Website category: auto
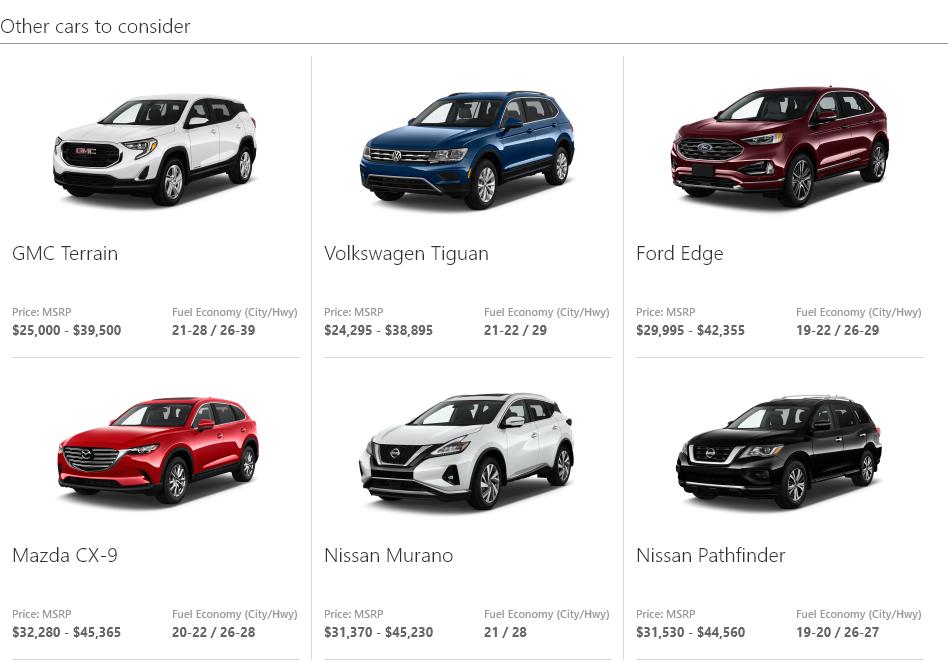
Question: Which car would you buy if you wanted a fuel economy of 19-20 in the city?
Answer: Nissan Pathfinder

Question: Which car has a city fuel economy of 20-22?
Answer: Mazda CX-9

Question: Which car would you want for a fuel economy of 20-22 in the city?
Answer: Mazda CX-9

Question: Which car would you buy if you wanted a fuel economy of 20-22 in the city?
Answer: Mazda CX-9

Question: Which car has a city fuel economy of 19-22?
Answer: Ford Edge

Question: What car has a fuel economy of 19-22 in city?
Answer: Ford Edge

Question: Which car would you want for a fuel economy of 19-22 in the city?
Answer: Ford Edge

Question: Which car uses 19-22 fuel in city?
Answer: Ford Edge

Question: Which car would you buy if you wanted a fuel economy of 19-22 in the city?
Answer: Ford Edge

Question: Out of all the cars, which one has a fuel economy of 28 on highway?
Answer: Nissan Murano

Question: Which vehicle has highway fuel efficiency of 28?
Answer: Nissan Murano

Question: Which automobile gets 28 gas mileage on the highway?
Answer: Nissan Murano

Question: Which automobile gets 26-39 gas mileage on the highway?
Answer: GMC Terrain

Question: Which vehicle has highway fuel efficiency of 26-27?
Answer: Nissan Pathfinder

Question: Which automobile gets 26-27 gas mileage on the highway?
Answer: Nissan Pathfinder

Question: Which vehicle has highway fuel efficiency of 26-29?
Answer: Ford Edge

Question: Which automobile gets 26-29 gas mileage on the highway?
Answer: Ford Edge

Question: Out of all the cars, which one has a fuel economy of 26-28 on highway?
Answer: Mazda CX-9

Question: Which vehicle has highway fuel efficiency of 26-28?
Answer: Mazda CX-9

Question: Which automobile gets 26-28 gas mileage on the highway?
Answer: Mazda CX-9

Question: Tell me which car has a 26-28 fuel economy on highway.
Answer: Mazda CX-9

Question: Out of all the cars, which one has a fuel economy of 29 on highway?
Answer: Volkswagen Tiguan

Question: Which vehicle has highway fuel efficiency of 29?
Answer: Volkswagen Tiguan

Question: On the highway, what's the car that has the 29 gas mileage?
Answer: Volkswagen Tiguan

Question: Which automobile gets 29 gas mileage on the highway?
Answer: Volkswagen Tiguan